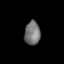
Tissue: lung
Cell type: Others
Senescence score: 0.2384
Nuclear area (px): 362
Mean DAPI intensity: 117.459